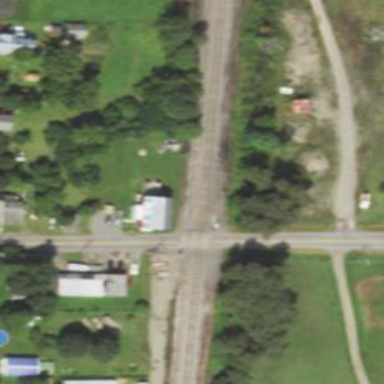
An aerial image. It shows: Level crossing along the railway.